Aerial crown-view tile of a tropical tree (Barro Colorado Island, Panama), acquired 20250715:
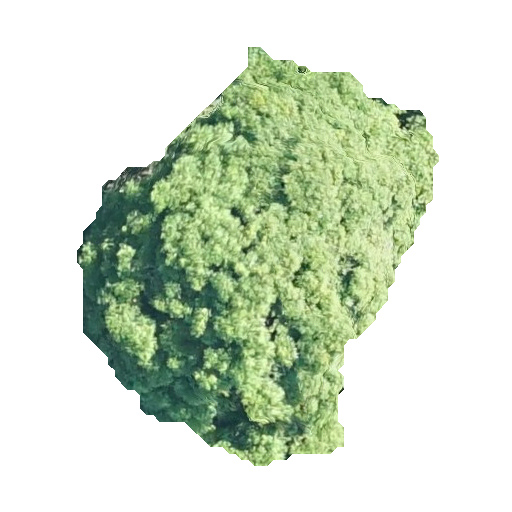
Species: Handroanthus guayacan
GBIF accepted scientific name: Handroanthus guayacan
Crown area: 143.223 m²